Frequency: 55000
Velocity: 0,1705
Power: 4,1
Pulse duration: 0,0000001
Pass count: 1
Magnification: 10
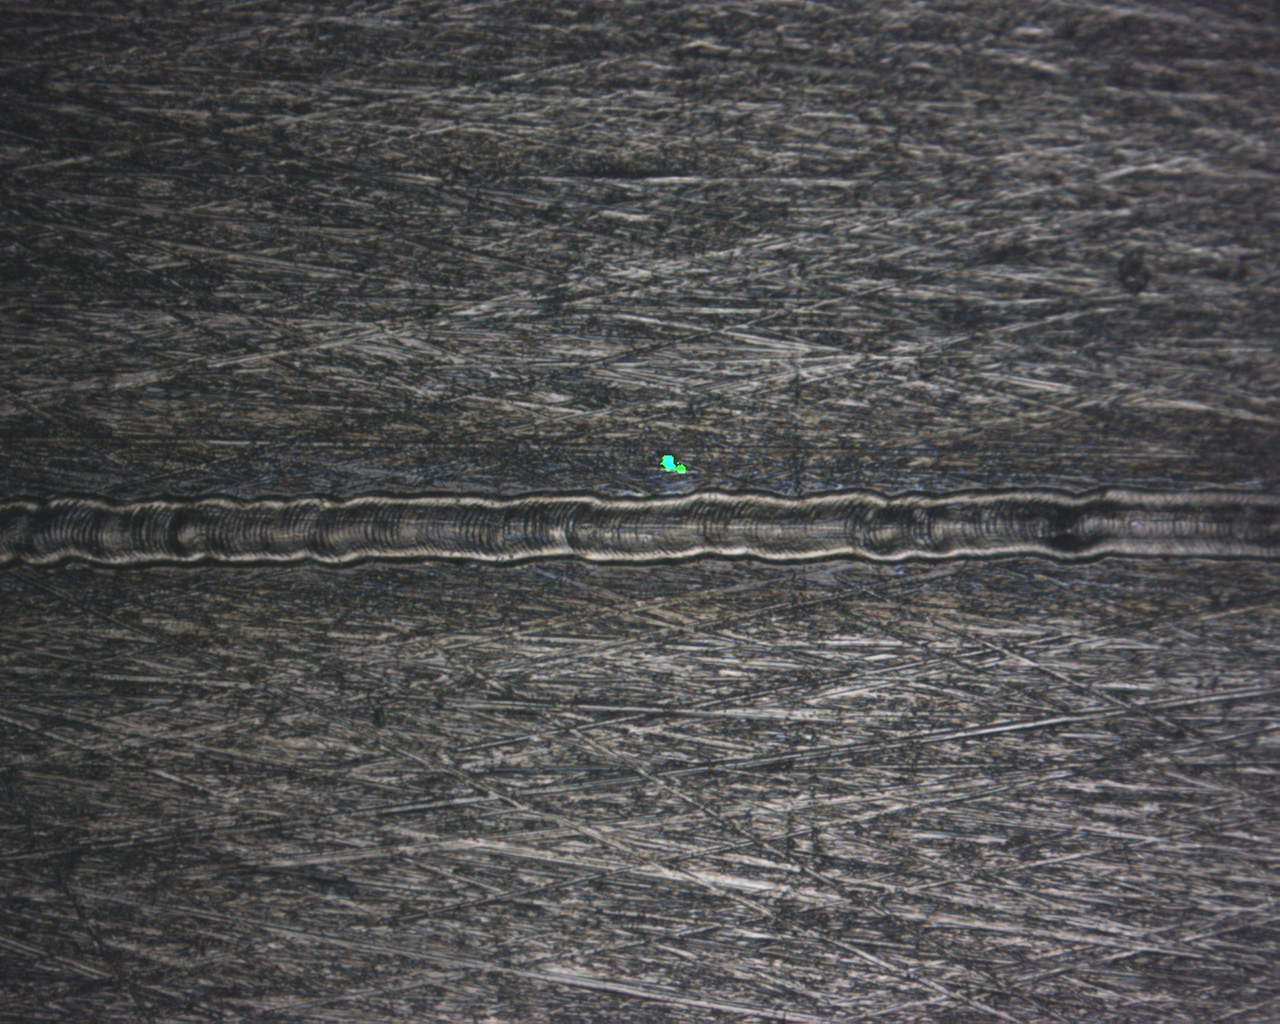
Measured width: 100.291
Other width: 7.2375